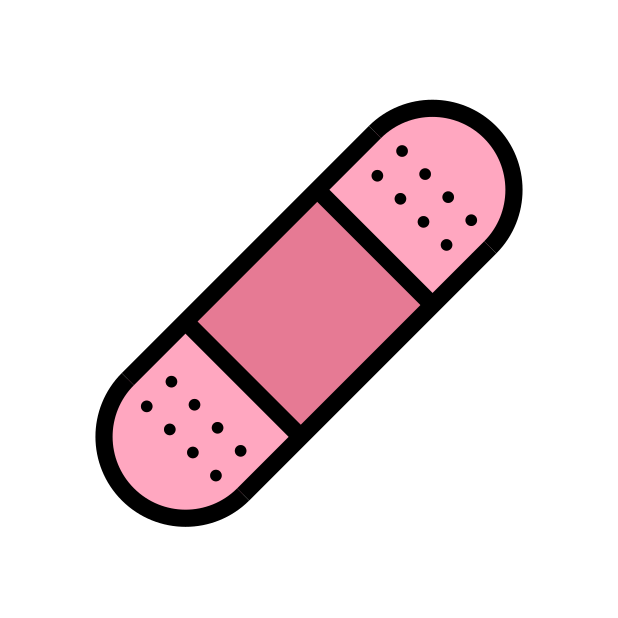
Emoji: 🩹
Name: adhesive bandage
Unicode: 0x1fa79